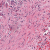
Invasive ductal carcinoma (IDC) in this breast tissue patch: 1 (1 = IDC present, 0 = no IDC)